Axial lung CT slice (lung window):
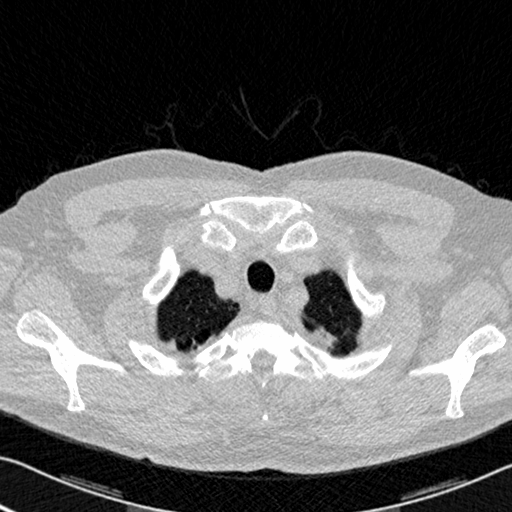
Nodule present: no